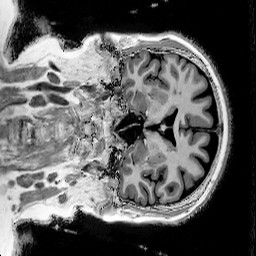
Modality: T1w
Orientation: coronal
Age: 67
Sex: female
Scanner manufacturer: siemens
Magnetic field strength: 3 T
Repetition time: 5 s
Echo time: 0.00298 s